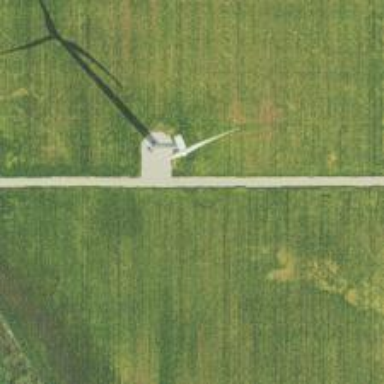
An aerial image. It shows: Wind generator powered by horizontal-axis wind turbine.